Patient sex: M
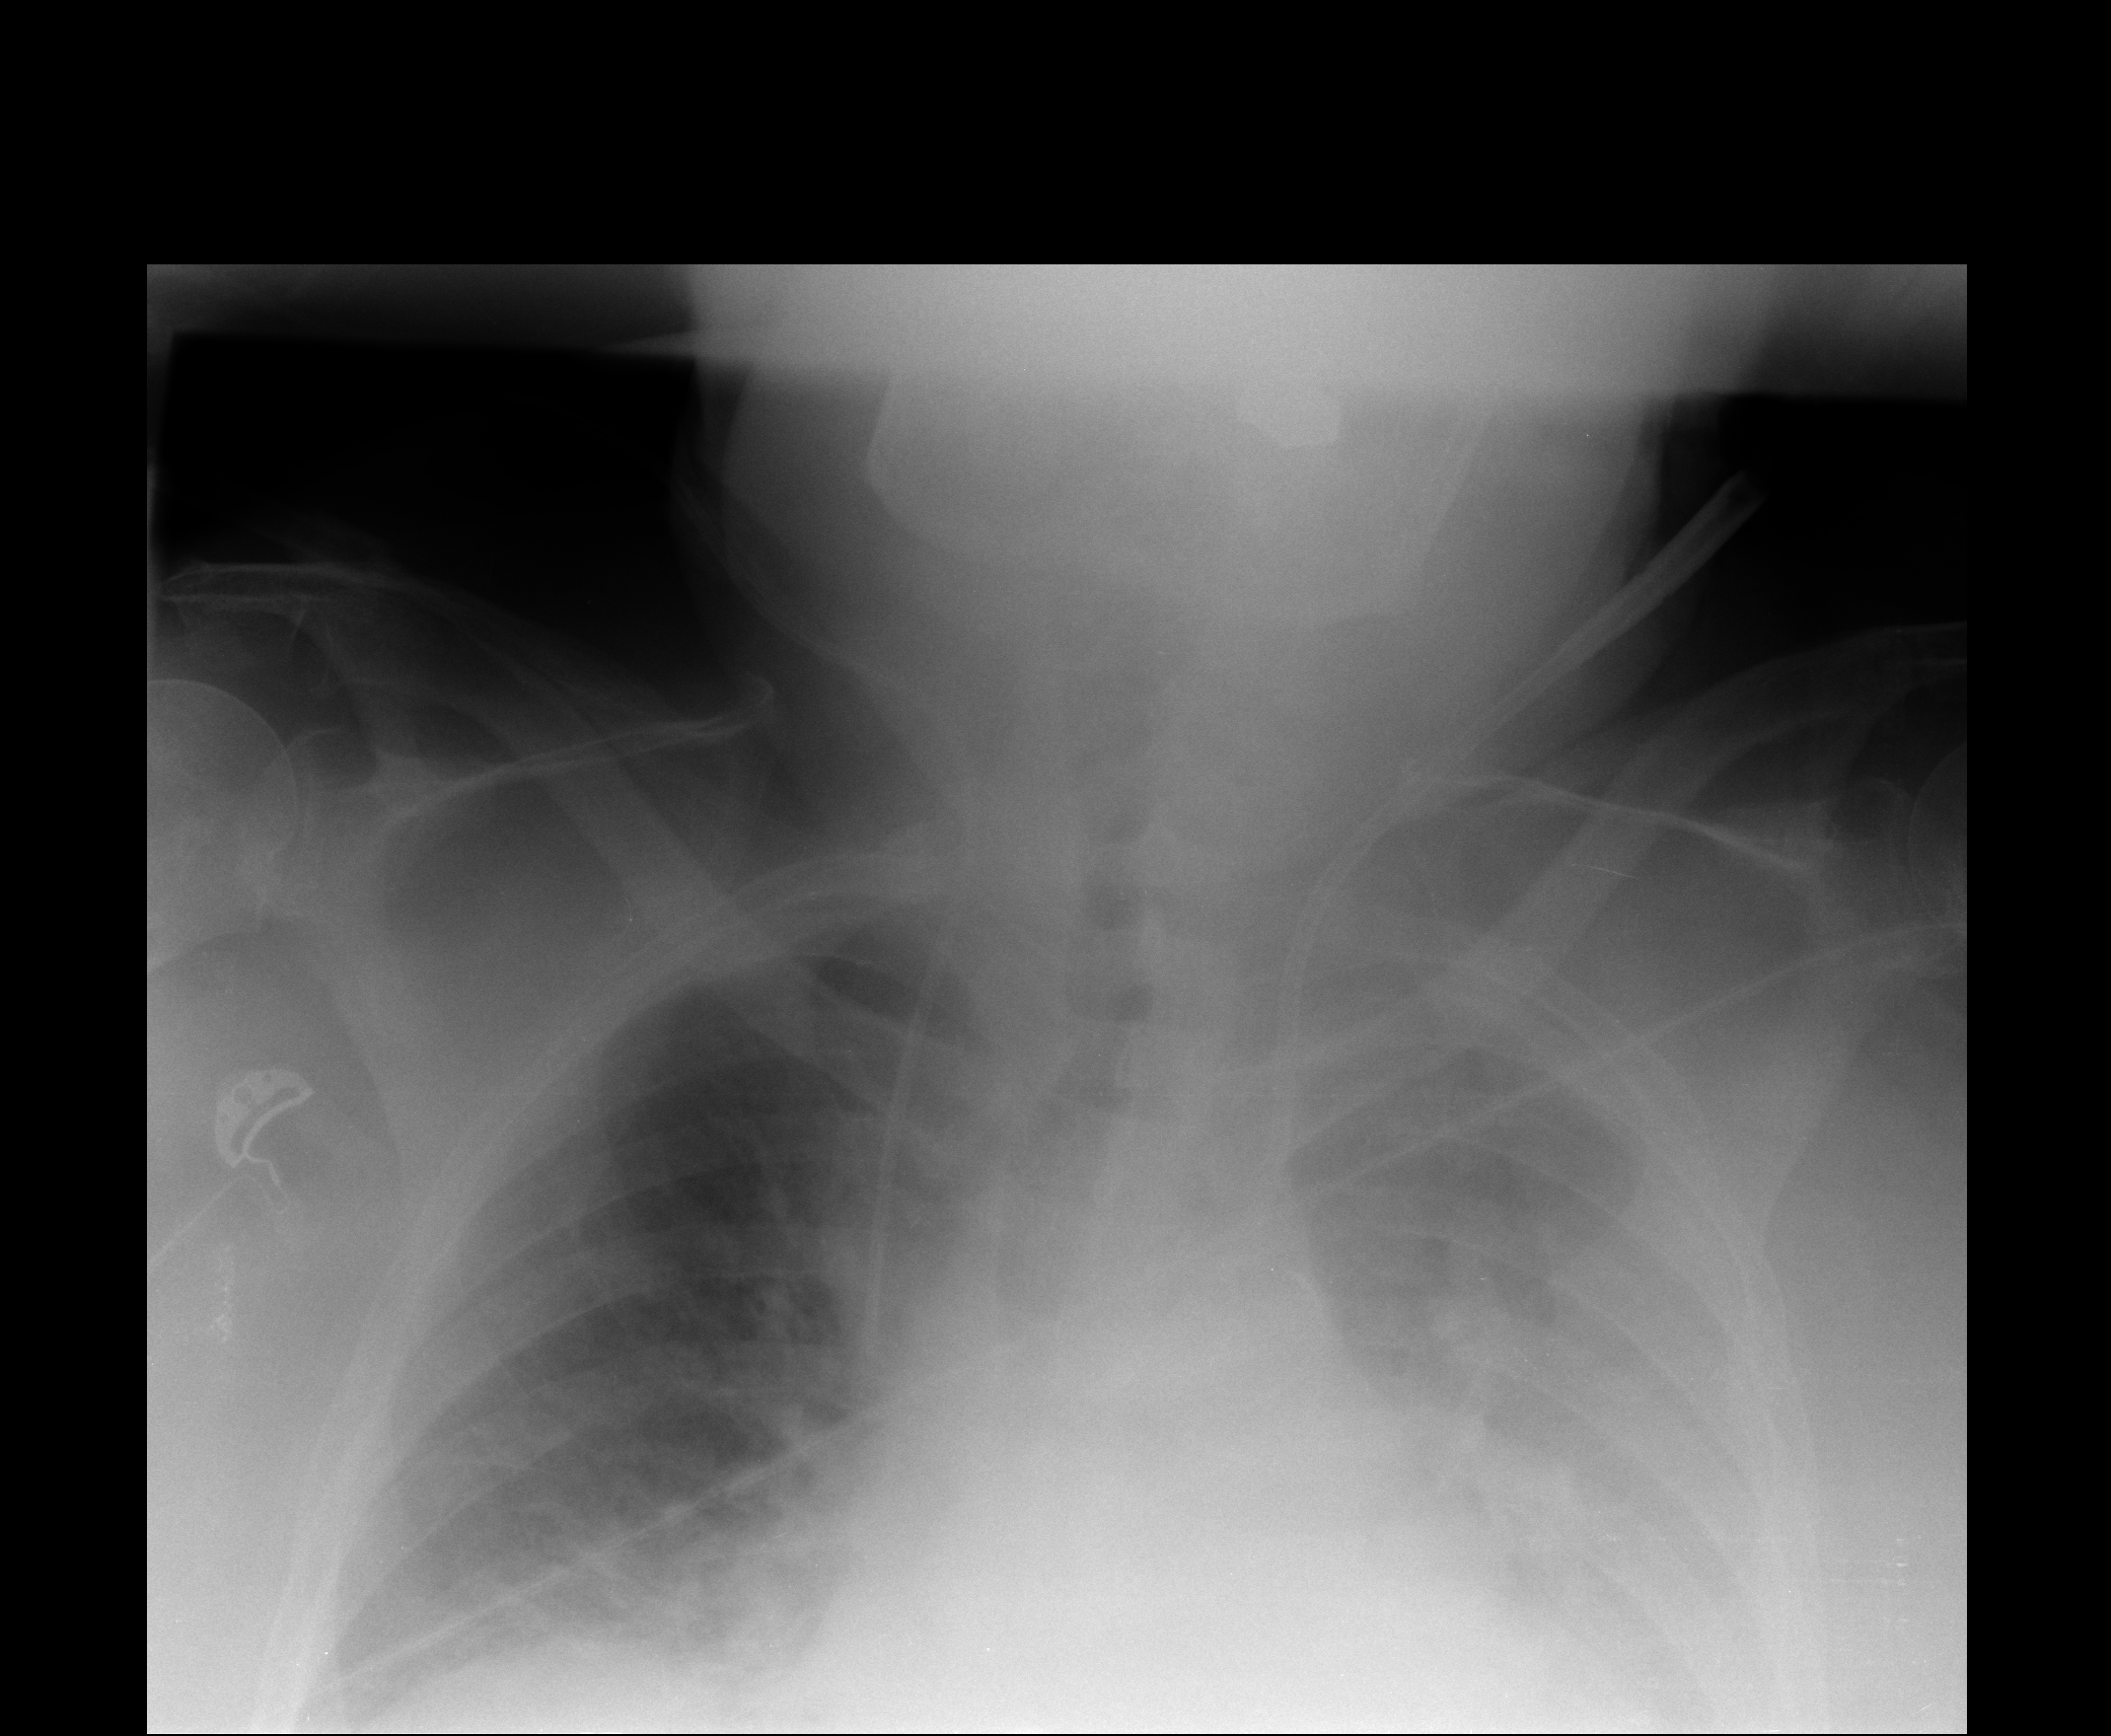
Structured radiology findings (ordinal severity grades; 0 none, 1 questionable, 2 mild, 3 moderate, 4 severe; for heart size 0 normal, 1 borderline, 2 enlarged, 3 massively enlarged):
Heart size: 3
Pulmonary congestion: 3
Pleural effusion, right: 2
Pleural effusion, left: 3
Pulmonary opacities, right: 2
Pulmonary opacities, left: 2
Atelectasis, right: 2
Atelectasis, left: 3